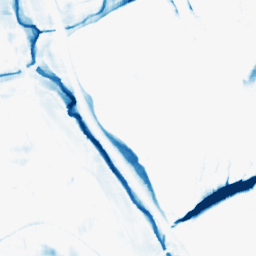
Category: morphological
Decomposition family: morphological_square
Decomposition parameters: operation: closing
size: 20
Upsampling method: cubic_mitchell
Upsampling parameters: scale: 2
Upsampling scale: 2